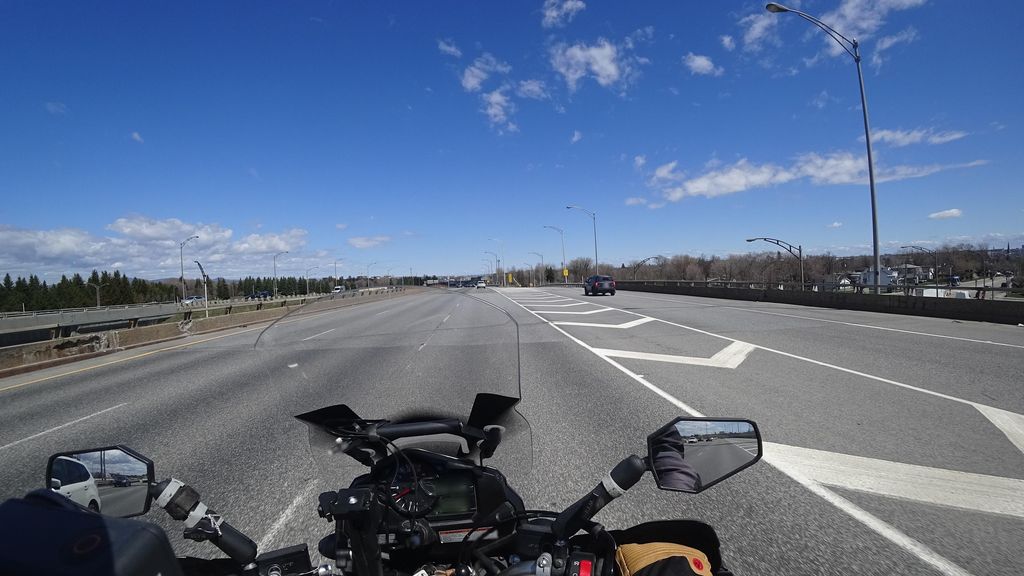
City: quebec_city